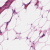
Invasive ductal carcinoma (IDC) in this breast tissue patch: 0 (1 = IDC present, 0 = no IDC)